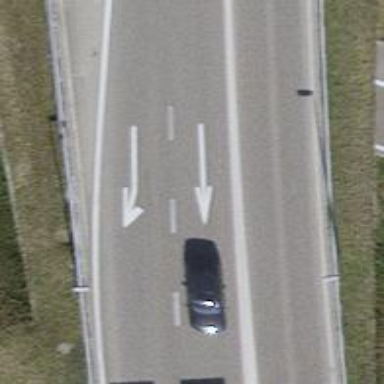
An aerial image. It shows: Asphalt road designated as trunk highway.